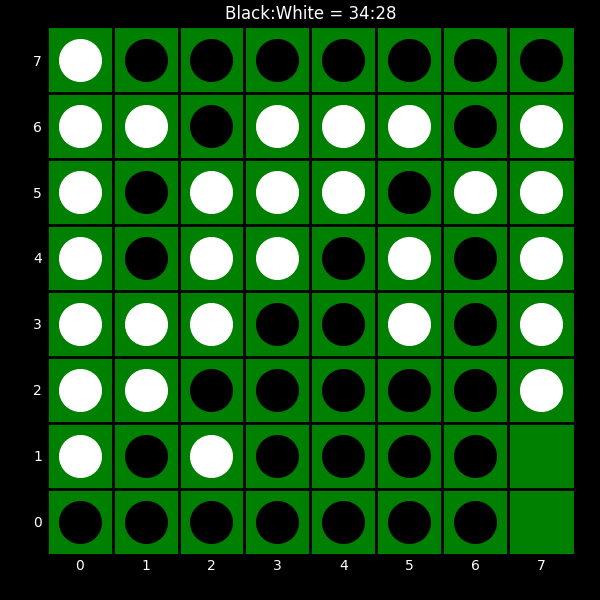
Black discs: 34
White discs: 28